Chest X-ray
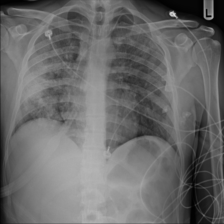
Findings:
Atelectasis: negative
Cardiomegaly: negative
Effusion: negative
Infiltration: positive
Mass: negative
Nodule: negative
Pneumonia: negative
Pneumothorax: negative
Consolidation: negative
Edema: negative
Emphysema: negative
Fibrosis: negative
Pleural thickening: negative
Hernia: negative